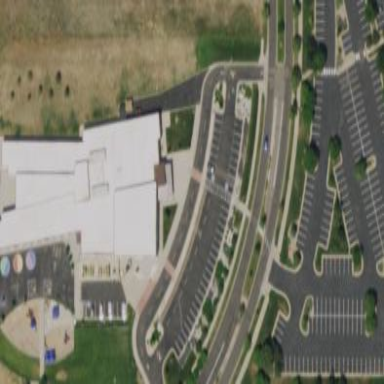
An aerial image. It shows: School.